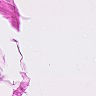
Metastatic tissue present: no